Question: Say I have the following model

I would like to present a unified front for these OData feeds to my clients.
Is there a nice way with OData to do this? Or should I just take IQueryables from the OData feeds and make a reflection endpoint on top of these?
If I use the reflection stuff on top of the OData that talks to the database (via Entity Framework) what kind of problems am I going to encounter?
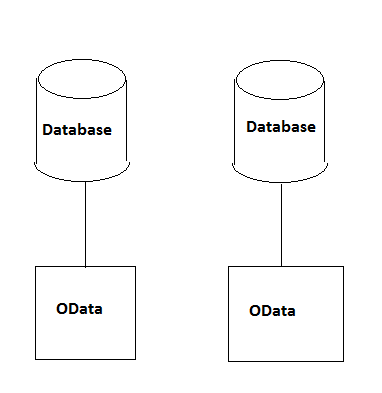
Answer: I would not use the reflection provider over the client library, mainly because the client library LINQ provider doesn't support all the constructs used by the server. As a result some queries would simply not work at all (projections and expansions usually get broken).
Assuming you don't want to create any associations between the databases, you should be able to simply point the users at the right service. You can still expose something which looks like a unified endpoint without the need of having the same URL for all of them.
The main idea is that you unify the $metadata (if your model is static you can do this manually, if not you should be able to write some kind of "merge" tool pretty easily) and then provide a service document which points to the respective URLs for each entity set. In the WCF Data Services client, there's now support for these kind of services through entity set resolver: <URL>
The latest CTP with that support is here: <URL>